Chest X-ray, PA view. Patient: 60 years old, sex M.
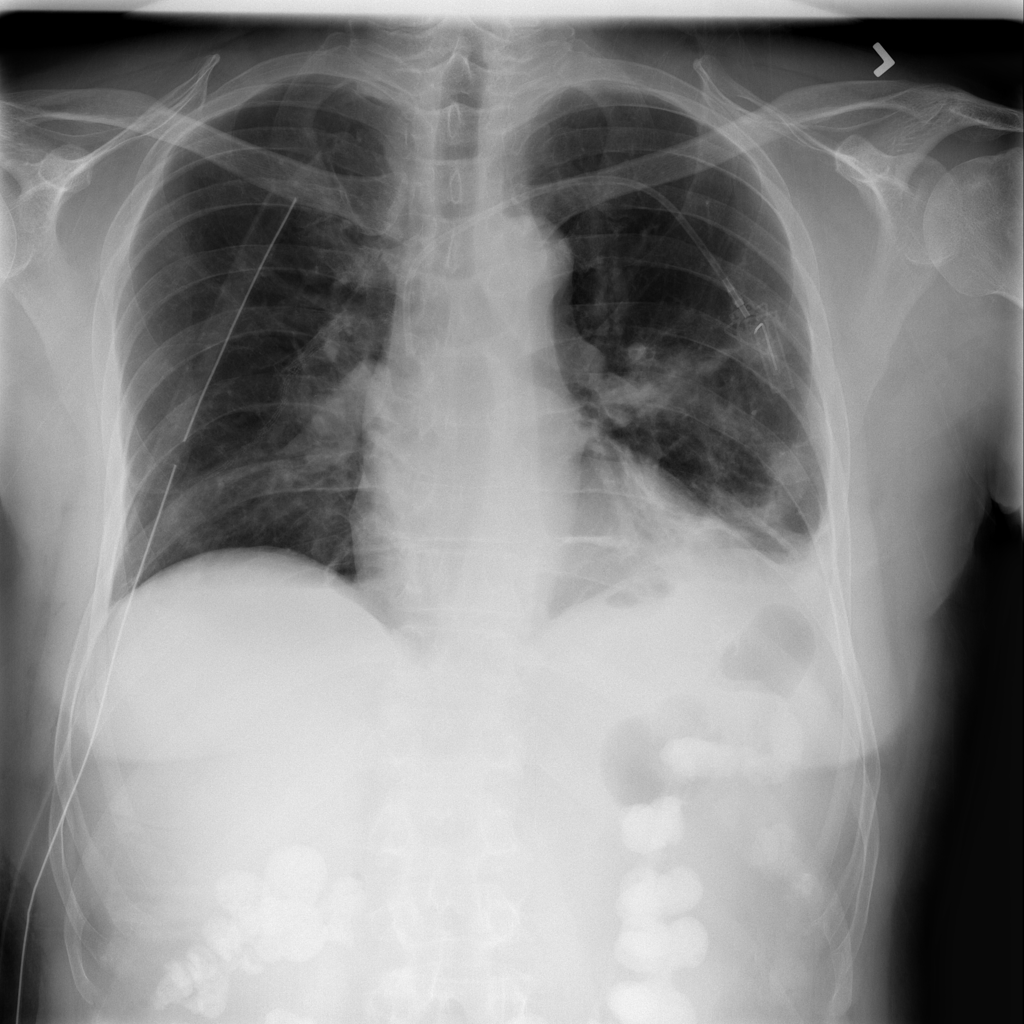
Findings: Atelectasis, Pneumothorax